【题型】填空题　【知识点】平面几何　【难度】medium
如图，$PA$、$PB$ 为$\odot O$的切线，割线$PE$交$\odot O$于$C$，交线段$AB$于点$D$，$PC=2$，$DE=1$，则$CD=$ \underline{\quad\quad\quad}。

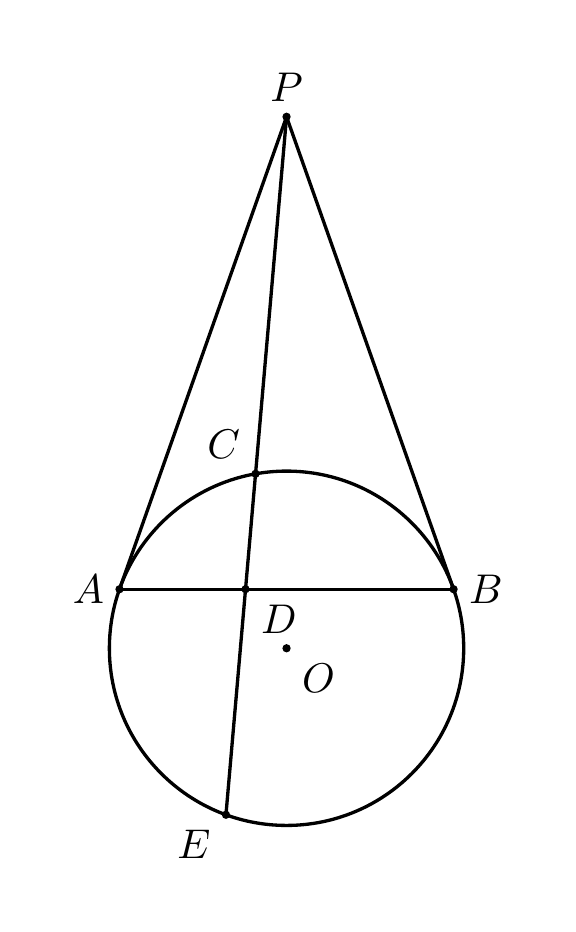
【解答】
【答案】$\boldsymbol{\dfrac{-3+\sqrt{17}}{2}}$

\vspace{1em}
\noindent
【详解】
解：连接 $AC$，$AE$，$AO$，$CO$，$EB$，连接 $PO$ 交 $AB$ 于点 $H$，

\vspace{1em}
\noindent
$\because \angle ACE = \angle ABE$，$\angle ADC = \angle BDE$，\\
$\therefore \triangle ACD \backsim \triangle EBD$，\\
$\therefore \dfrac{AD}{CD} = \dfrac{DE}{BD}$，\\
$\therefore AD \cdot DB = CD \cdot DE$；

\vspace{1em}
\noindent
$\because OC = OA$，\\
$\therefore \angle ACO = \angle CAO$，\\
$\therefore \angle AOC = 180^\circ - \angle ACO - \angle CAO = 180^\circ - 2\angle CAO$，

\vspace{1em}
\noindent
$\because \angle AOC = 2\angle AEC$，\\
$\therefore 2\angle AEC = 180^\circ - 2\angle CAO$，即 $\angle AEC = 90^\circ - \angle CAO$\\
$\because PA$ 为 $\odot O$ 的切线，\\
$\therefore \angle PAO = 90^\circ$，\\
$\therefore \angle PAC = 90^\circ - \angle CAO$，\\
$\therefore \angle PAC = \angle AEC$，\\
$\because \angle APE = \angle CPA$，\\
$\therefore \triangle APE \backsim \triangle CPA$，\\
$\therefore \dfrac{CP}{PA} = \dfrac{PA}{PE}$\\
$\therefore PA^2 = PC \cdot PE$

\vspace{1em}
\noindent
设 $CD = x$，\\
$\therefore PA^2 = PC \cdot PE = 2(x+3)$，$AD \cdot DB = CD \cdot DE = x$，\\
故 $(AH - DH)(BH + DH) = (AH - DH)(AH + DH) = AH^2 - DH^2 = x$，\\
又 $\because PA^2 = AH^2 + PH^2$，\\
$\therefore PA^2 = x + DH^2 + PH^2 = x + PD^2 = x + (2 + x)^2$，\\
$\therefore 2(x + 3) = x + (x + 2)^2$，\\
解得：$x_1 = \dfrac{-3 + \sqrt{17}}{2}$，$x_2 = \dfrac{-3 - \sqrt{17}}{2}$（负的舍去），\\
即 $CD = \dfrac{-3 + \sqrt{17}}{2}$，\\
故答案为：$\dfrac{-3 + \sqrt{17}}{2}$。
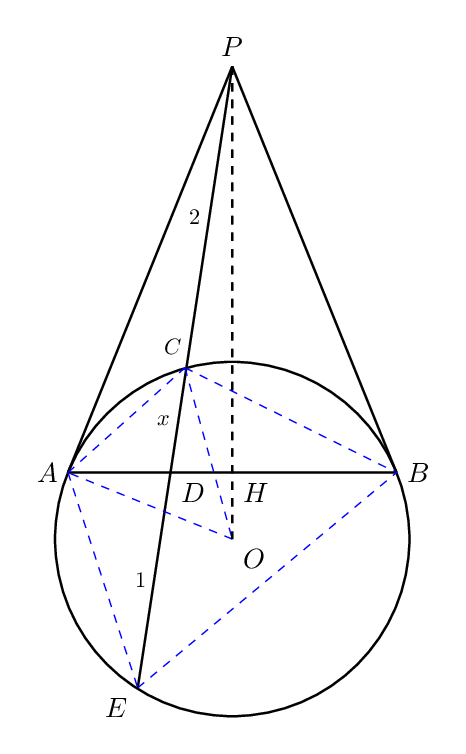